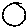
Label: circle